Aerial crown-view tile of a tropical tree (Barro Colorado Island, Panama), acquired 20240716:
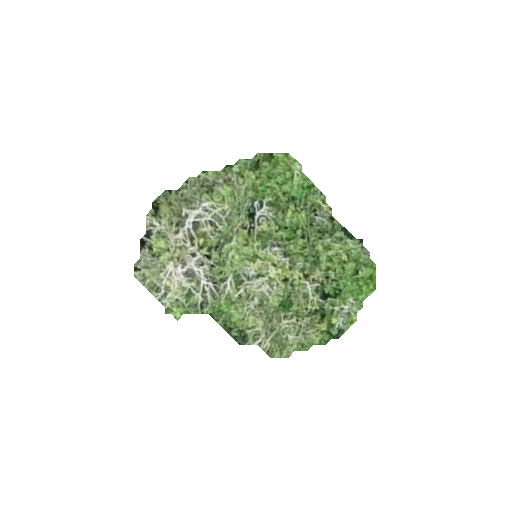
Species: Protium panamense
GBIF accepted scientific name: Protium panamense
Crown area: 51.617 m²